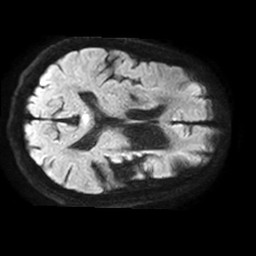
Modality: TRACE
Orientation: axial
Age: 74
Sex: male
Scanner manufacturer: philips
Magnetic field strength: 1.5 T
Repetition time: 3.403 s
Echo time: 0.06922 s